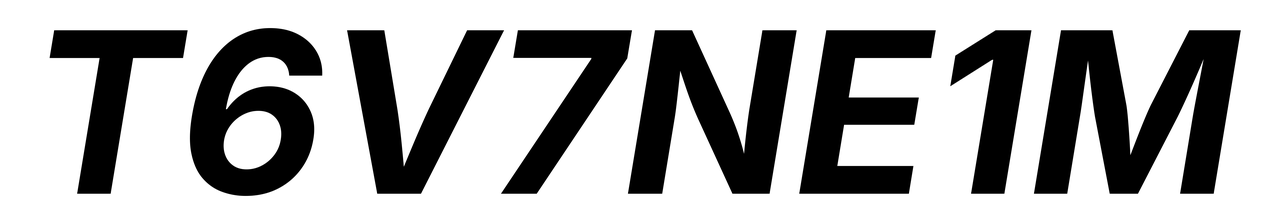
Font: Inter-Italic_Bold_Italic